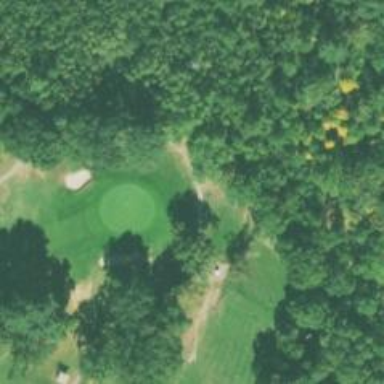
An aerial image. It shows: Footway that serves as golf path.